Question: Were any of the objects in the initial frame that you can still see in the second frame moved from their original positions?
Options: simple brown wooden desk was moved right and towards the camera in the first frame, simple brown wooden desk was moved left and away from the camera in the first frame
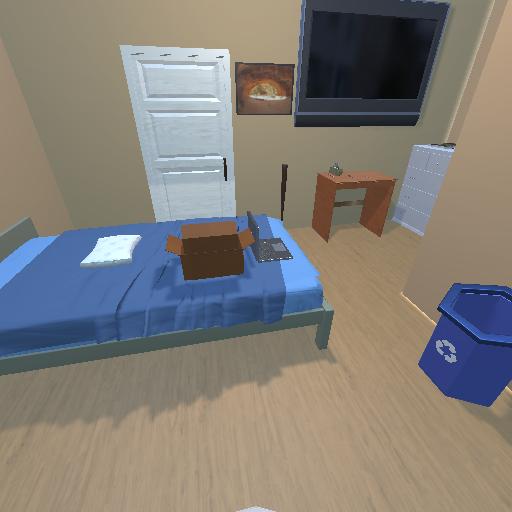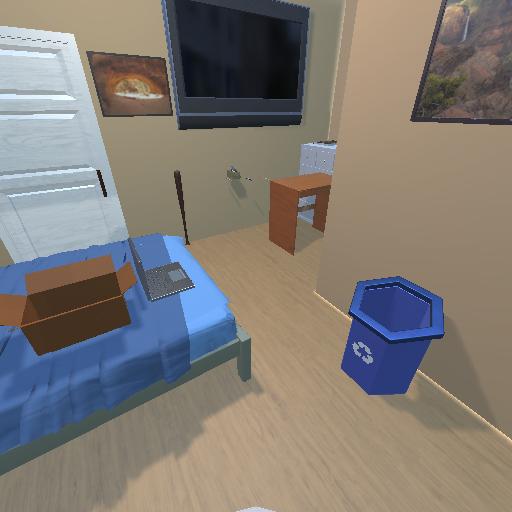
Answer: simple brown wooden desk was moved right and towards the camera in the first frame